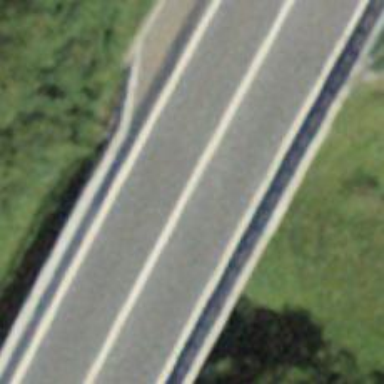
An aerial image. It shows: Asphalt motorway of trunk classification.